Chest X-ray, PA view. Patient: 69 years old, sex F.
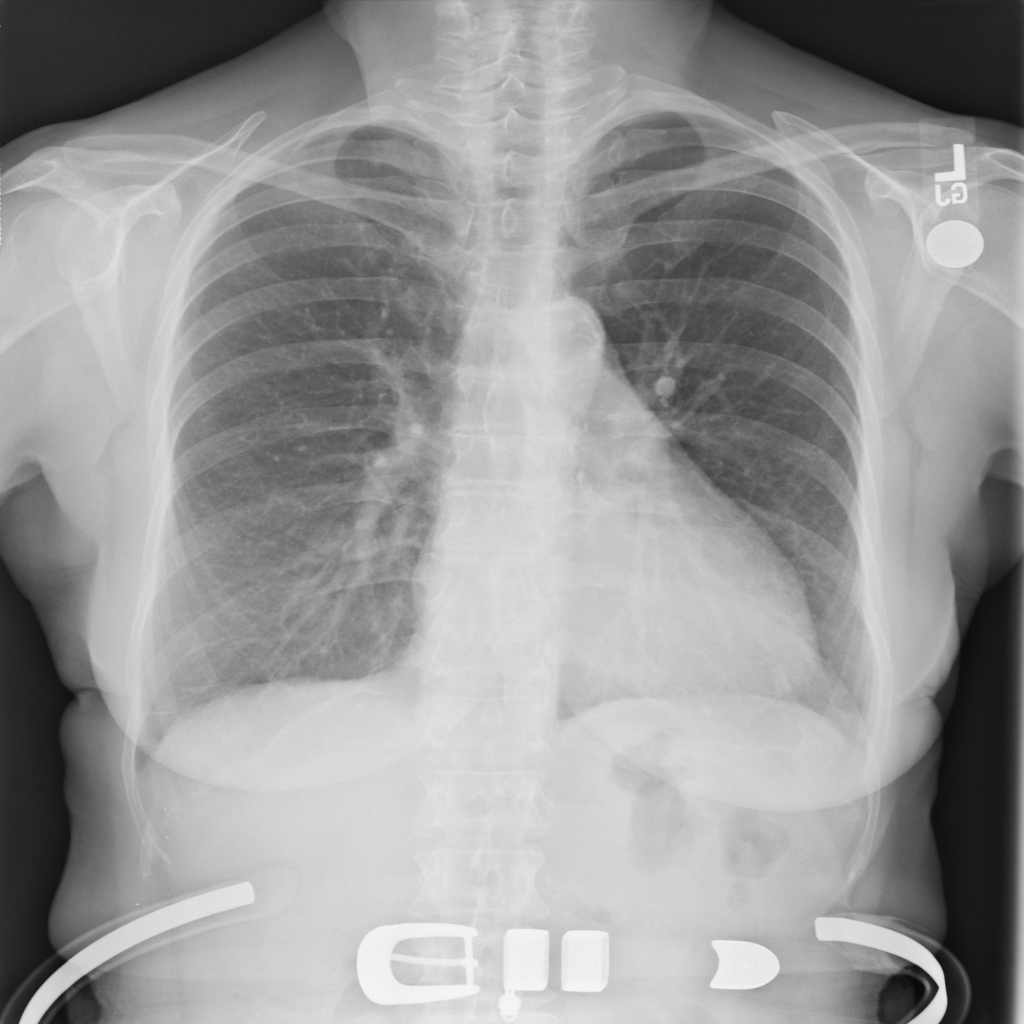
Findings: Cardiomegaly